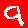
Digit: 9